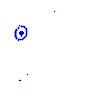
Particle: kaon